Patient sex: M
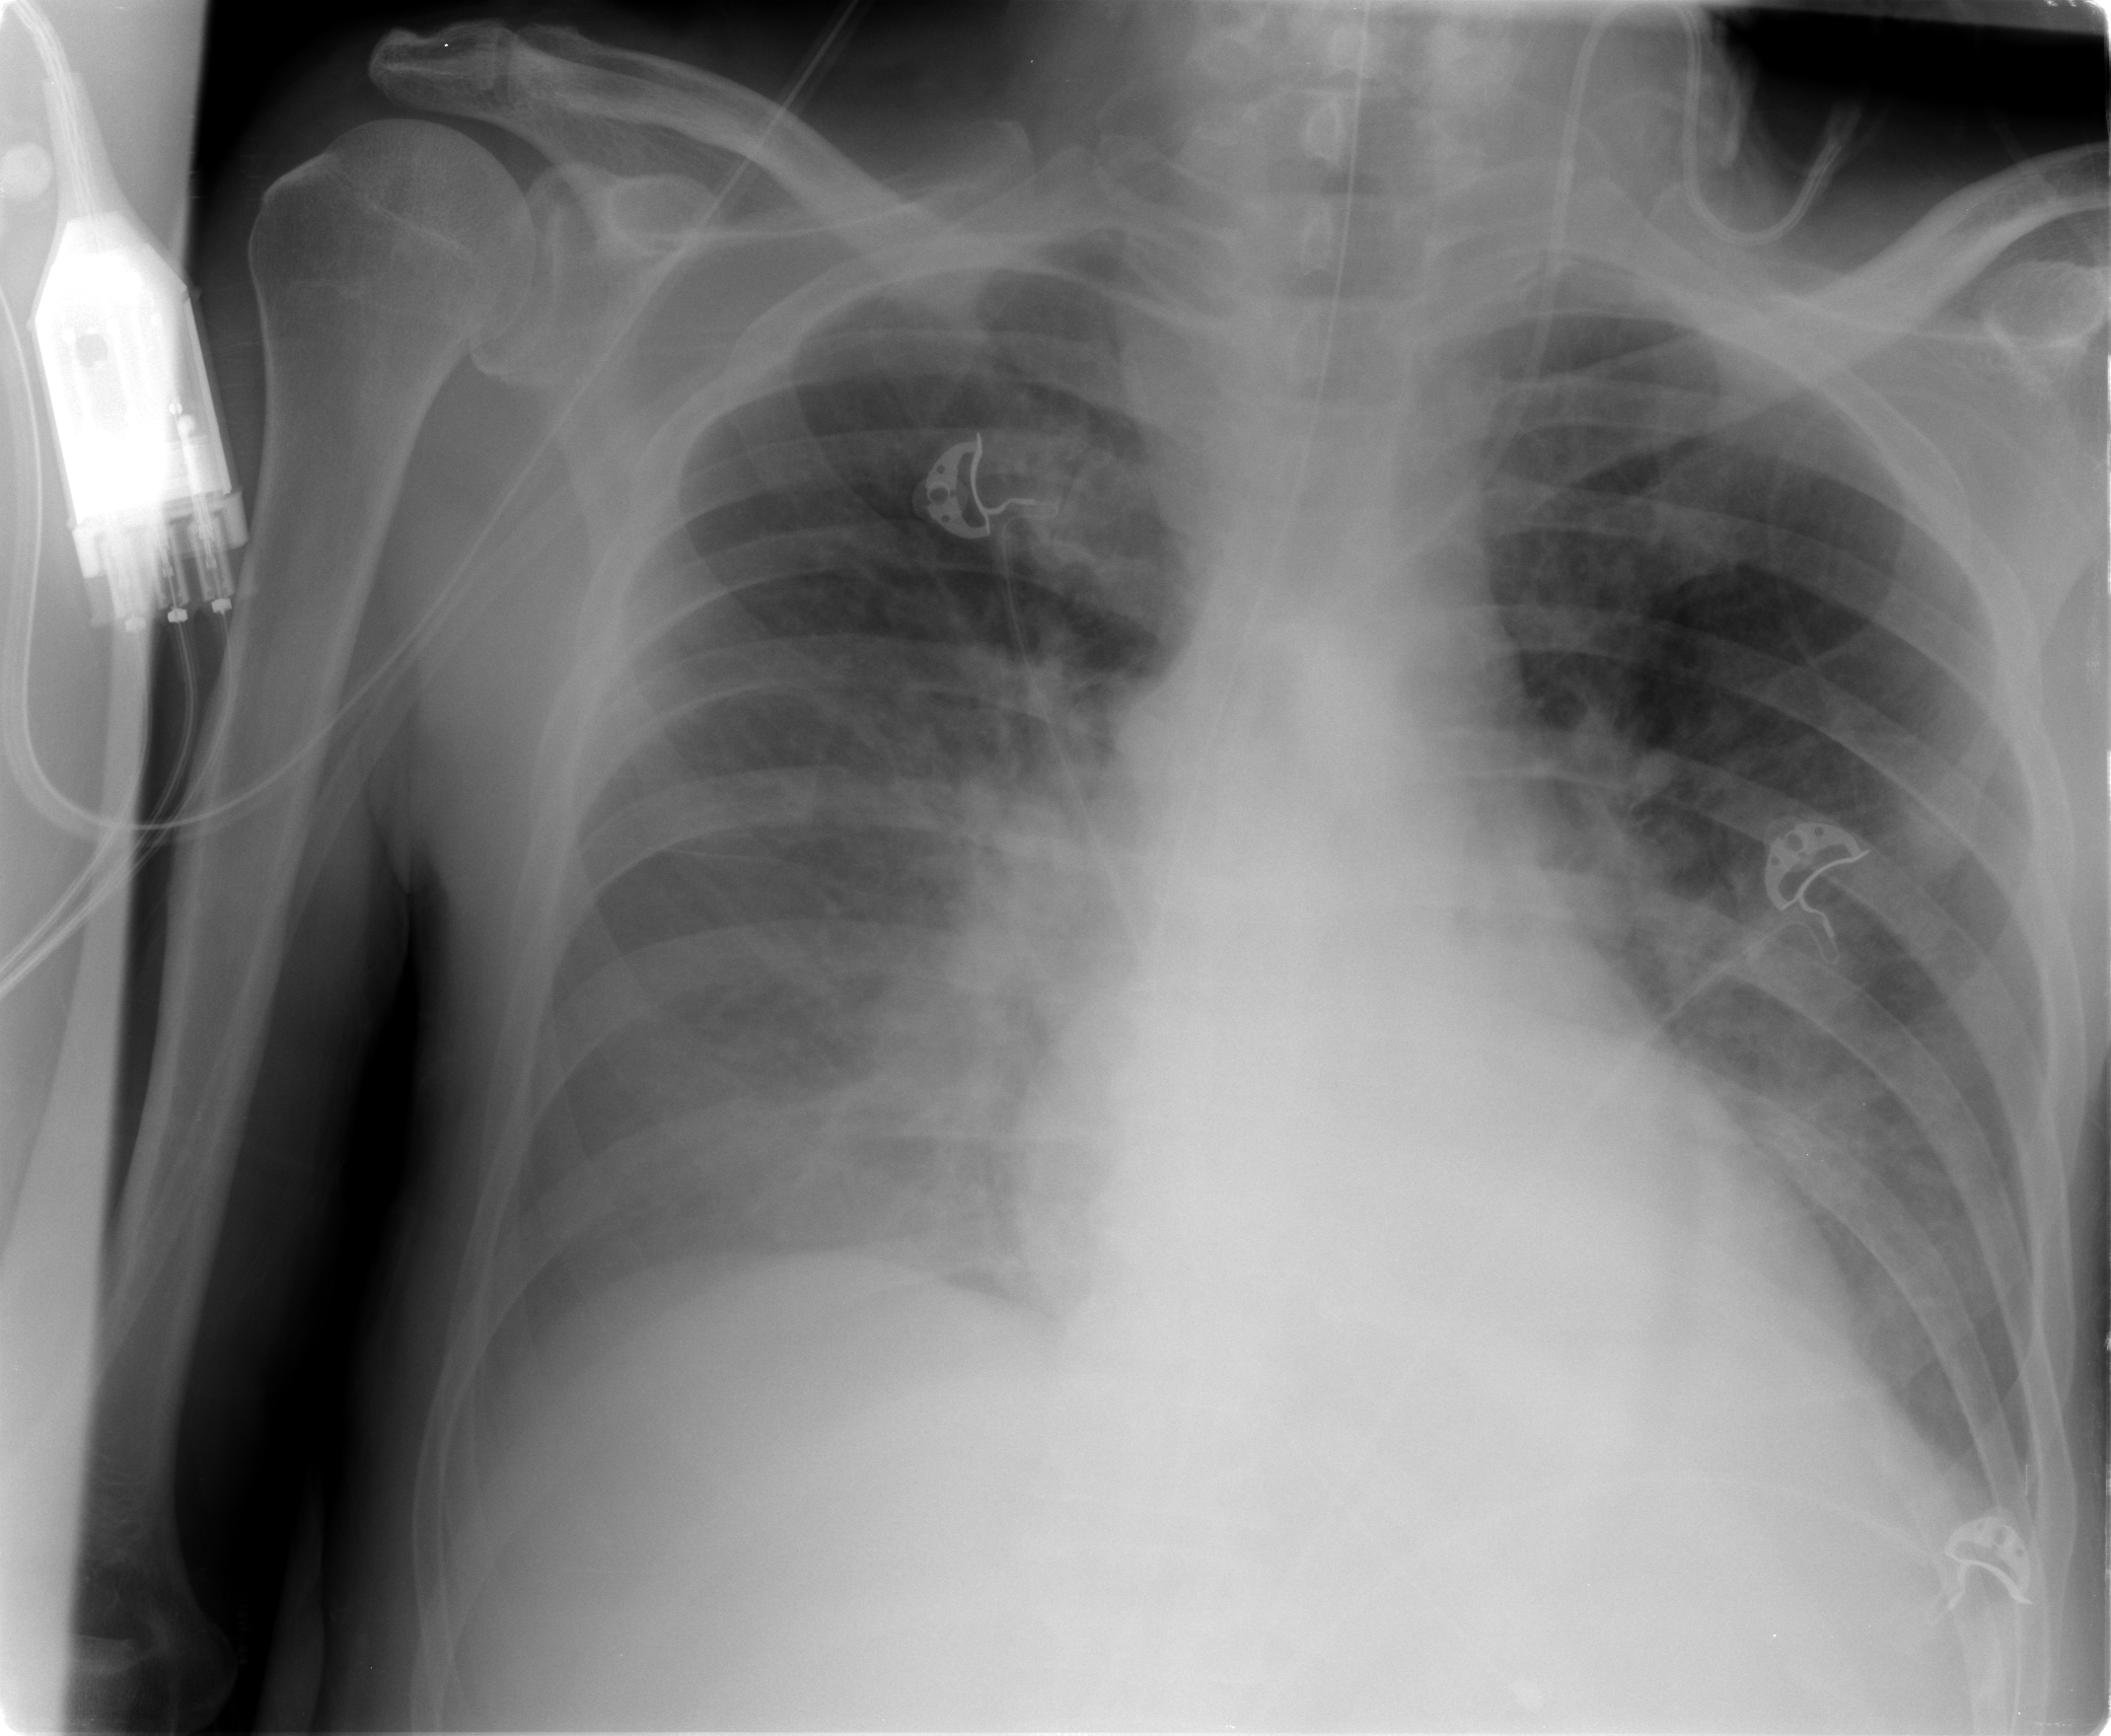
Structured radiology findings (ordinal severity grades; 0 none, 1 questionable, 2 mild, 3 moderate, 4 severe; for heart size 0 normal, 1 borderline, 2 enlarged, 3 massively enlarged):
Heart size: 0
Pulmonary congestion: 2
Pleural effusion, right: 3
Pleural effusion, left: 0
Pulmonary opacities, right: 1
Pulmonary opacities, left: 1
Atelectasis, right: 2
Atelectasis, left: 0